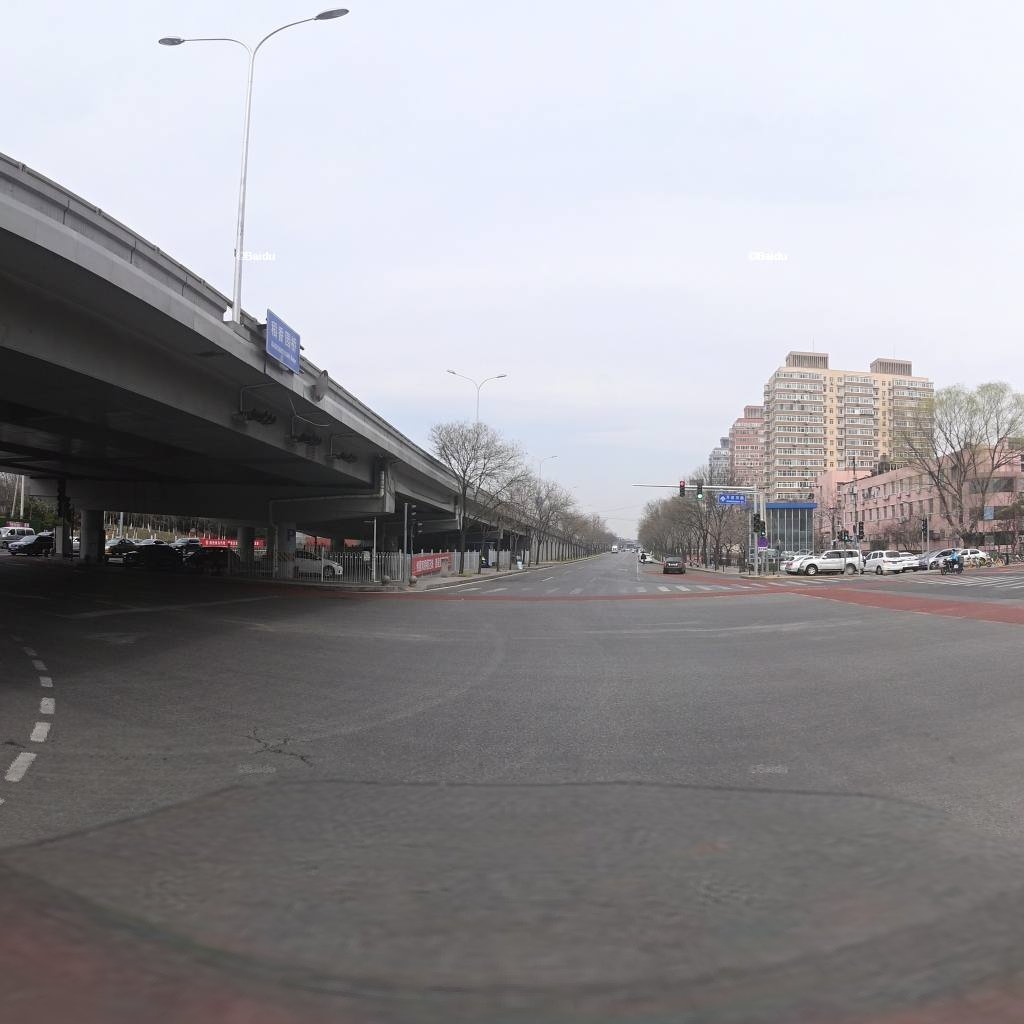
Region: Haidian
Road damage annotations: alligator crack